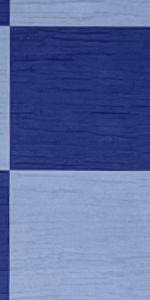
Label: Empty